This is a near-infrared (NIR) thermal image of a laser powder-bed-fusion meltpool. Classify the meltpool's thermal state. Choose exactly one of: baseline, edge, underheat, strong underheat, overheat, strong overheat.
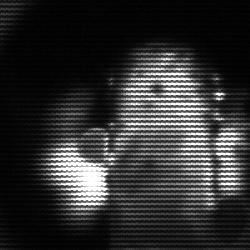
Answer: strong underheat